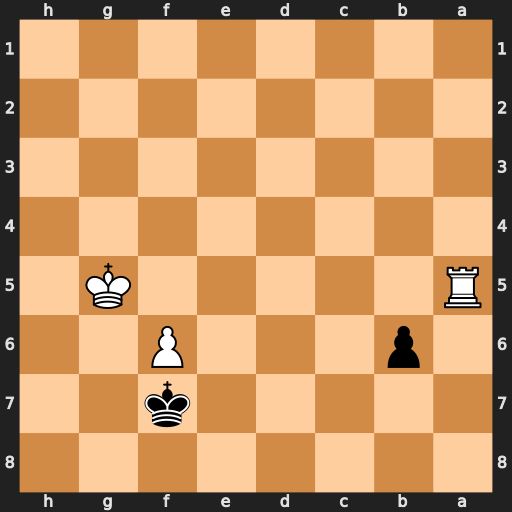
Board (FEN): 8/5k2/1p3P2/R5K1/8/8/8/8
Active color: b
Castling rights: -
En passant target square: -
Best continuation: bxa5 Kf4 a4 Ke3 a3 Kd2 a2